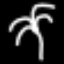
Label: palm tree